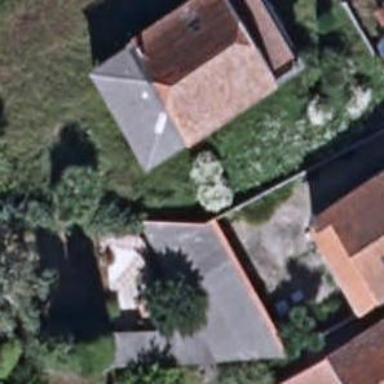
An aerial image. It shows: Shed building.